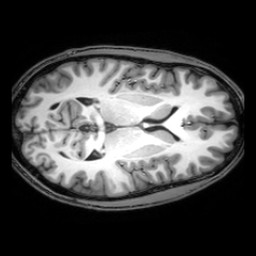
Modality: T1w
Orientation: axial
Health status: healthy
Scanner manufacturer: philips
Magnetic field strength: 3 T
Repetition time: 0.0077 s
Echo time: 0.0035 s